Question: I would like to use AJAX to update records' Status in a SugarCRM SubPanel. Below is an image of the project management modules I am working on.
In the image you can get a better idea to what I would like to achieve. On the left column I would like to add a new button that will allow a User to quickly mark a Project Task record as completed. This would be done by changing the Status field on that record to "Complete".
I can figure out how to add my new button but I am not sure how to update the record's status in this manner. I can figure out the JavaScript to make the AJAX call and update the UI but I don't really know where to have my AJAX POST to and stuff like that to update the record.
Would I need to make a new Controller so that I have a URL to post to? I'm hoping for a simple solution but if not maybe someone who is familiar with SugarCRM could point me in the right direction?
I would appreciate any help in this matter to get me closer to completion.

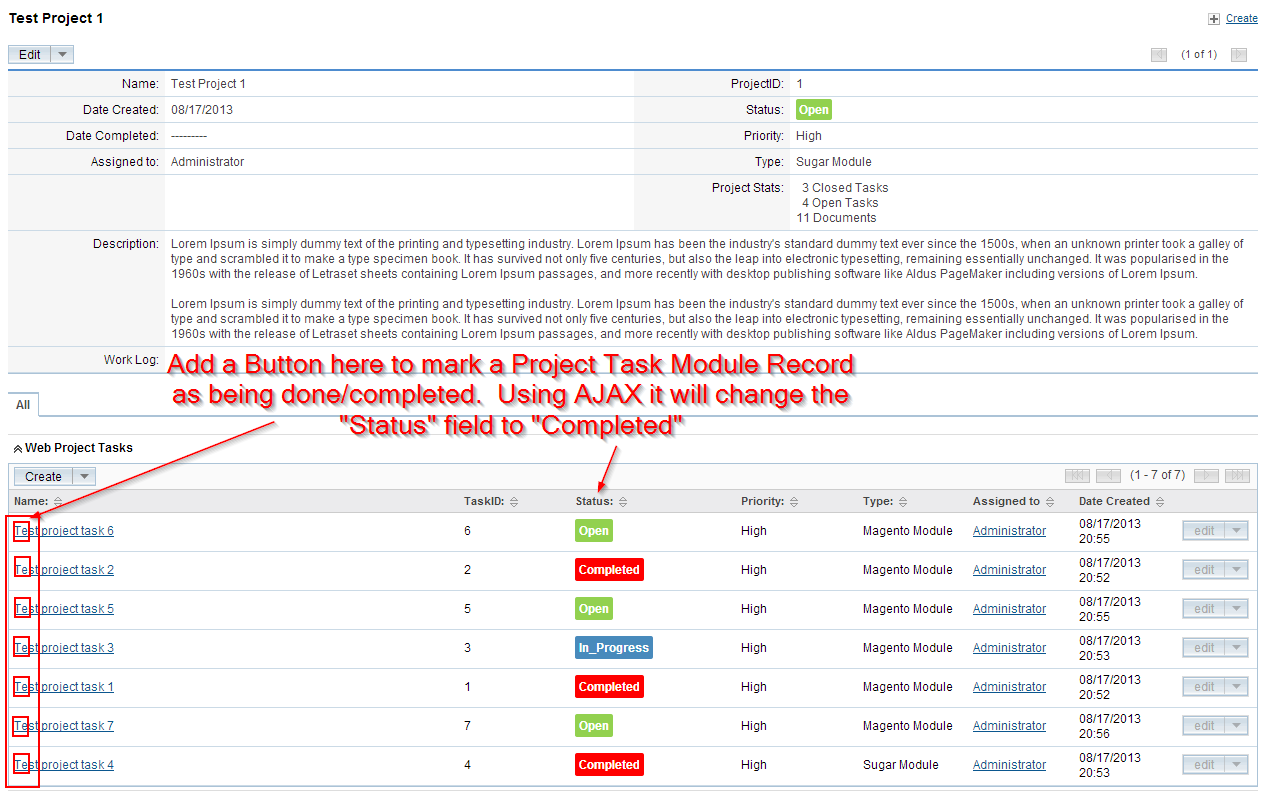
Answer: You can create your AJAX in a JS file in the custom directory...
'''
function updateStatus(project_task_id) {
if (project_task_id) {
$.ajax({
url: 'index.php?to_pdf=true&module=Project&action=ChangeProjectTaskStatus&id=' + project_task_id,
success: function() {
// Reload subpanel
showSubPanel('projects_project_tasks', null, true);
}
});
}
'''
Then create a new PHP file with the action matching the file name...
'''
<?php
if (!defined('sugarEntry') || !sugarEntry)
die('Not A Valid Entry Point');
$project_task = BeanFactory::getBean('ProjectTask');
$project_task->retrieve($_GET['project_task_id']);
// Update status logic goes here
$project_task->save();
exit();
'''